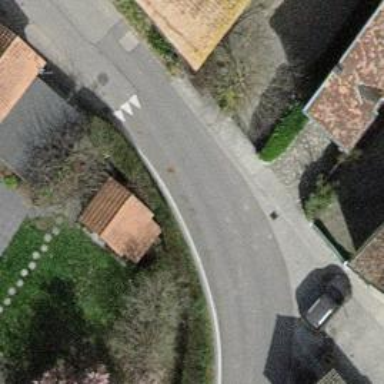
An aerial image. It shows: Pedestrian road.